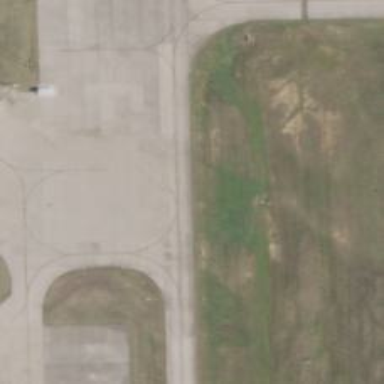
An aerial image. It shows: View of taxiway at the airport.